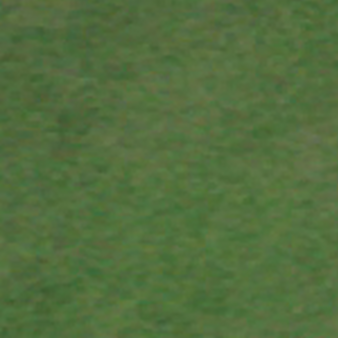
Label: other